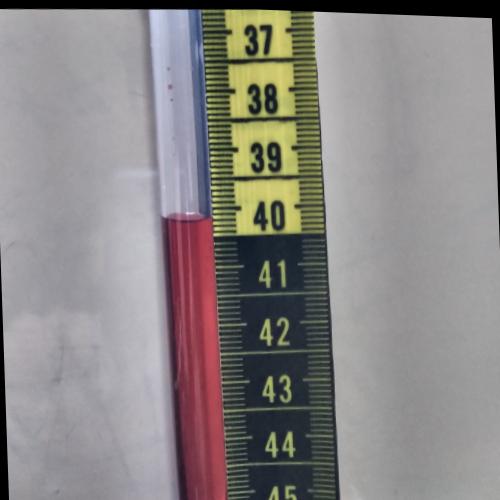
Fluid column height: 40.2 cm